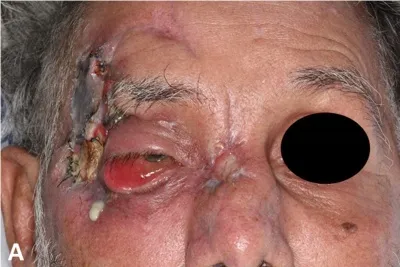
A and B - Initial clinical aspect of the patient showing suppuration, edema and inflammation in the right frontotemporal region, involving the eyeball. Note the presence of suture attaching to the free pectoral graft previously performed.
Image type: medical_photograph (other_medical_photograph)